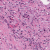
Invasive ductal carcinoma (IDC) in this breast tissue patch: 0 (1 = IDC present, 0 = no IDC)